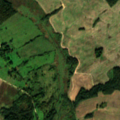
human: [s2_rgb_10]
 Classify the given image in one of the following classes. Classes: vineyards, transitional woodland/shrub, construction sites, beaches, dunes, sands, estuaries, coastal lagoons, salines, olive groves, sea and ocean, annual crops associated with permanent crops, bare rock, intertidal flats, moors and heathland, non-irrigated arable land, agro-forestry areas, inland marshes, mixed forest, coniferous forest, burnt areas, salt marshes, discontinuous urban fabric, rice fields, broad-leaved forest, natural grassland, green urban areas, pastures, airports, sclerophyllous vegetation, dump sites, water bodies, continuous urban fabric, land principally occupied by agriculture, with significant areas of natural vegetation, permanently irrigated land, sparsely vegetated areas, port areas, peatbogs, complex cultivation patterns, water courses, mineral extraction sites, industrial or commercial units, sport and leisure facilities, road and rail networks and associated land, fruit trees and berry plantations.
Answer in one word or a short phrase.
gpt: non-irrigated arable land, land principally occupied by agriculture, with significant areas of natural vegetation, broad-leaved forest, mixed forest, inland marshes